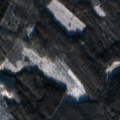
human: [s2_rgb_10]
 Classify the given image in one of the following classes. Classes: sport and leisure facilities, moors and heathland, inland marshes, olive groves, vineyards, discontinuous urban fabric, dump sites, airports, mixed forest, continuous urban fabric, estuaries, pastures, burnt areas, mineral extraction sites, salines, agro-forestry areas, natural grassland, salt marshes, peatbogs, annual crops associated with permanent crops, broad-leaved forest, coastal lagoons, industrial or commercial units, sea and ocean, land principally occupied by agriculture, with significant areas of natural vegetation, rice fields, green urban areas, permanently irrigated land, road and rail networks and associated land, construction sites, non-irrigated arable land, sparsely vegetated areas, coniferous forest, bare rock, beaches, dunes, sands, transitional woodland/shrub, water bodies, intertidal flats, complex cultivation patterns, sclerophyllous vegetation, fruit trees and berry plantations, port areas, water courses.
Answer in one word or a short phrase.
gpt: coniferous forest, mixed forest